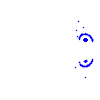
Particle: pion